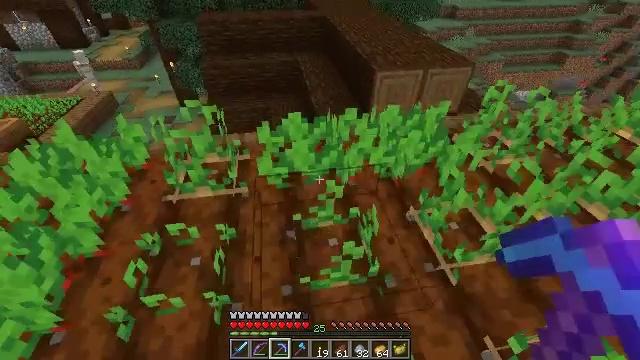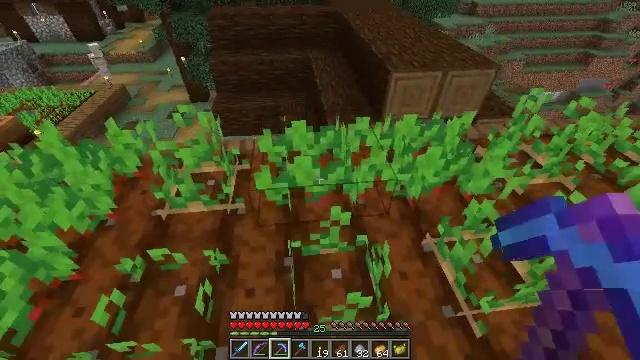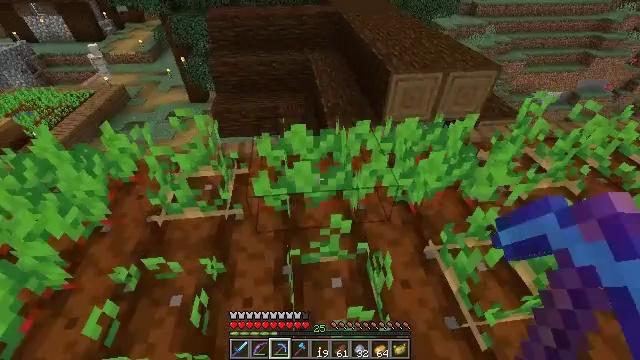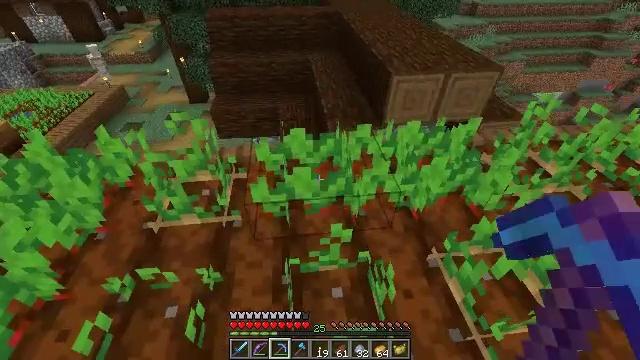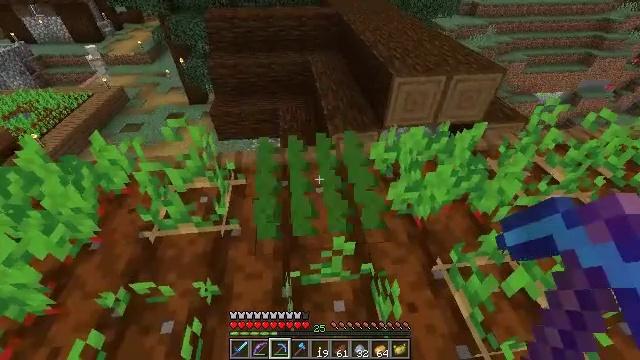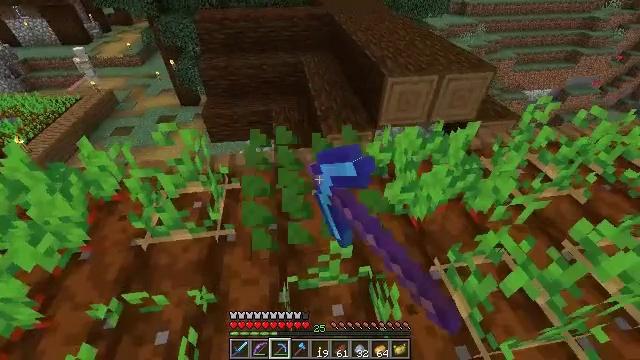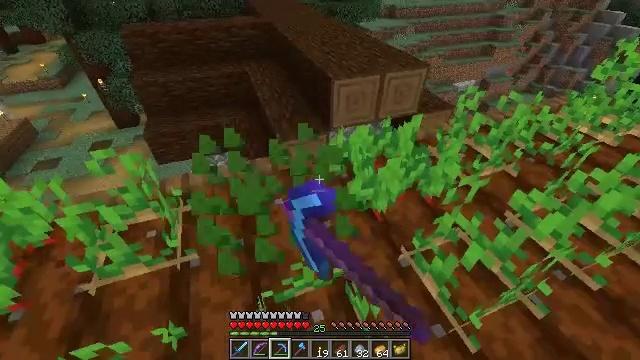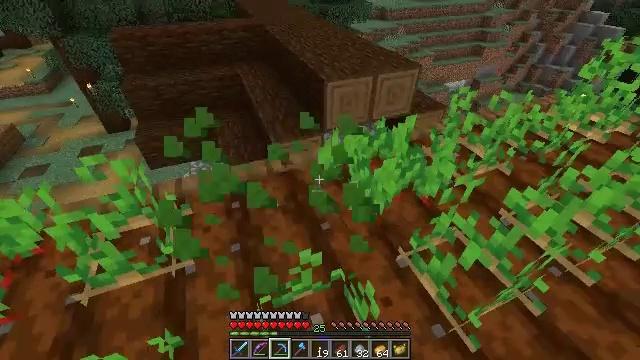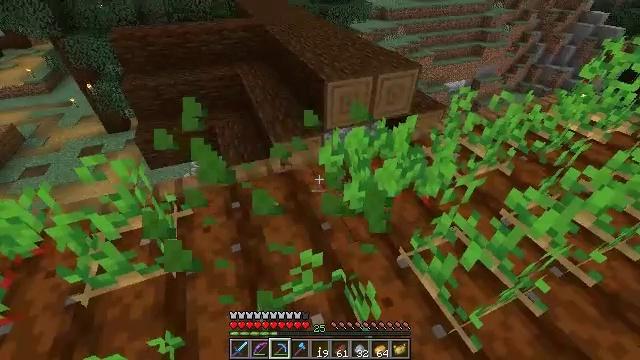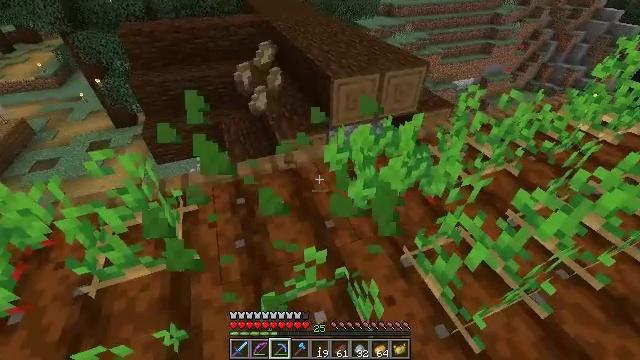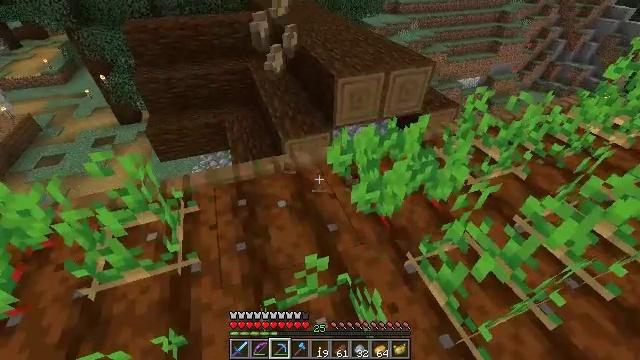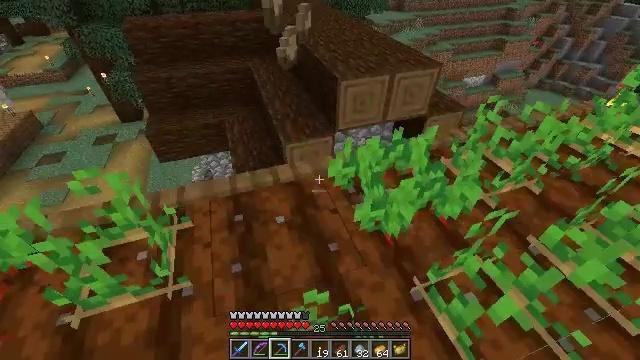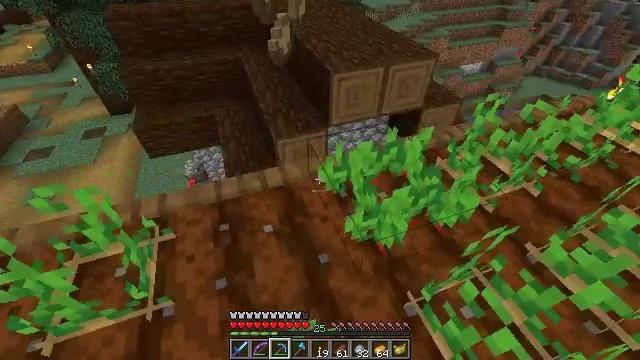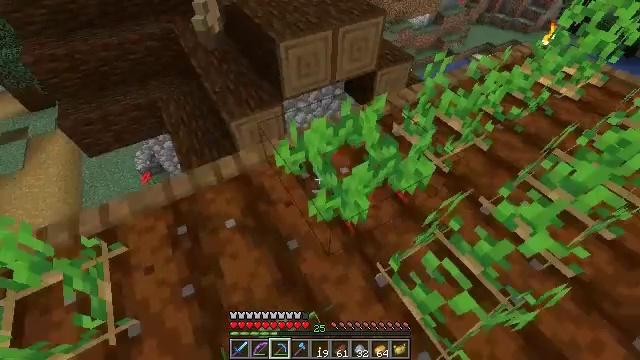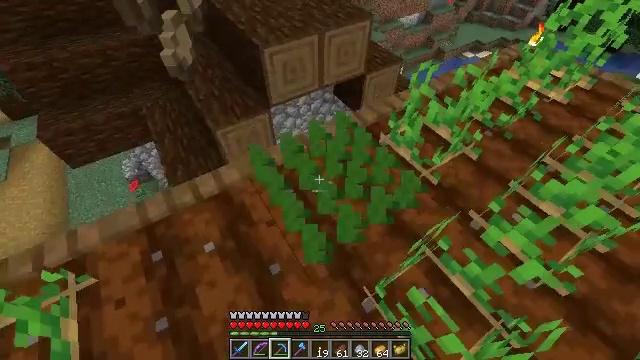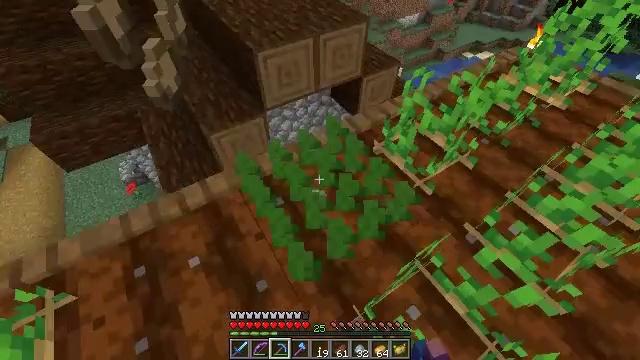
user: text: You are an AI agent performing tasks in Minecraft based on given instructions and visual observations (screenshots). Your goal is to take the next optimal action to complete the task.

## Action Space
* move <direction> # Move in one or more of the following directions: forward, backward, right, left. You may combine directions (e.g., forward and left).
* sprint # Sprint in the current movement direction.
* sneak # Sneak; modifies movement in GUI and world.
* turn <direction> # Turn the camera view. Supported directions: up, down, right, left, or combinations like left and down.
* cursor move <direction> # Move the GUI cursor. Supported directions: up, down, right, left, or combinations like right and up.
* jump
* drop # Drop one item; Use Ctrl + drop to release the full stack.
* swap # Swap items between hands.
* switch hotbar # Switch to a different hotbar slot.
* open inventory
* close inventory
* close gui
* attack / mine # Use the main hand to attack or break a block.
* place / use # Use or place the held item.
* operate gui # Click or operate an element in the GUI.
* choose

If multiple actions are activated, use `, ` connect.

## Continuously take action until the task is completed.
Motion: motion action
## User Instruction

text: Harvest the mature beetroots.
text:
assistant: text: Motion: move forward, turn left
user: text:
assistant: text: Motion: no_op
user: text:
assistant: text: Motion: no_op
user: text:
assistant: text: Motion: attack / mine
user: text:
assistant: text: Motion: turn right, attack / mine
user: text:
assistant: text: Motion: turn right and up
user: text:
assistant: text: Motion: turn right, attack / mine
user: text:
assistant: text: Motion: attack / mine
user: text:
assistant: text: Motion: turn left
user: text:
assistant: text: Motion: move forward
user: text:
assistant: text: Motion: move forward
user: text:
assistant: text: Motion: move forward and move right, turn right and down
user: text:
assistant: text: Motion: move forward and move right, turn right and down
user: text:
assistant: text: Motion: move forward and move right, turn right, attack / mine
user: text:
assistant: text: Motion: attack / mine
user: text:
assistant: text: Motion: no_op
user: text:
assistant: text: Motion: no_op
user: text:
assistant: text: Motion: move forward and move right, turn left and up
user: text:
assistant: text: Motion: move forward and move right, turn left and up
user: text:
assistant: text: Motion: move forward and move right, turn left and up
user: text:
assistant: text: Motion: move forward and move right, turn left and up
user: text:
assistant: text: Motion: move forward and move right, turn left and up
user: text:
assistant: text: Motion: turn left and up
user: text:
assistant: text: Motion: turn left and up
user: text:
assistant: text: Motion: move forward, turn left and up
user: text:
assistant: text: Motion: move forward
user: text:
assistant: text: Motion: move forward, turn left
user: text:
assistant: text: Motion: move forward and move left, turn left and down
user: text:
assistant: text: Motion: move forward and move left
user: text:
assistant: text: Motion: move forward and move left